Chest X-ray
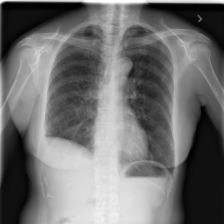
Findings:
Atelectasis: negative
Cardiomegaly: negative
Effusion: negative
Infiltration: negative
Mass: negative
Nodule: negative
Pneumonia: negative
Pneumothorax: positive
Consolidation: negative
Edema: negative
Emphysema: negative
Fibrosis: negative
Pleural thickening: negative
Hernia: negative